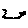
Label: zigzag